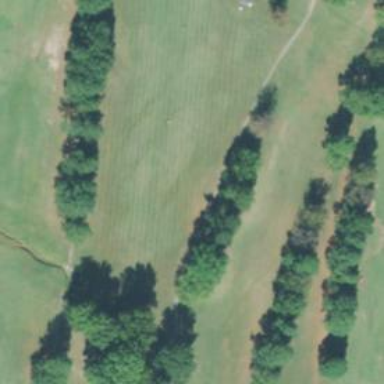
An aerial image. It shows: Path used for both walking and golf.